Interaction volume radius: 10 \u00c5
Interaction volume height: 10 \u00c5
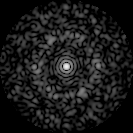
Disorder parameter: 0.8188